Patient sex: F
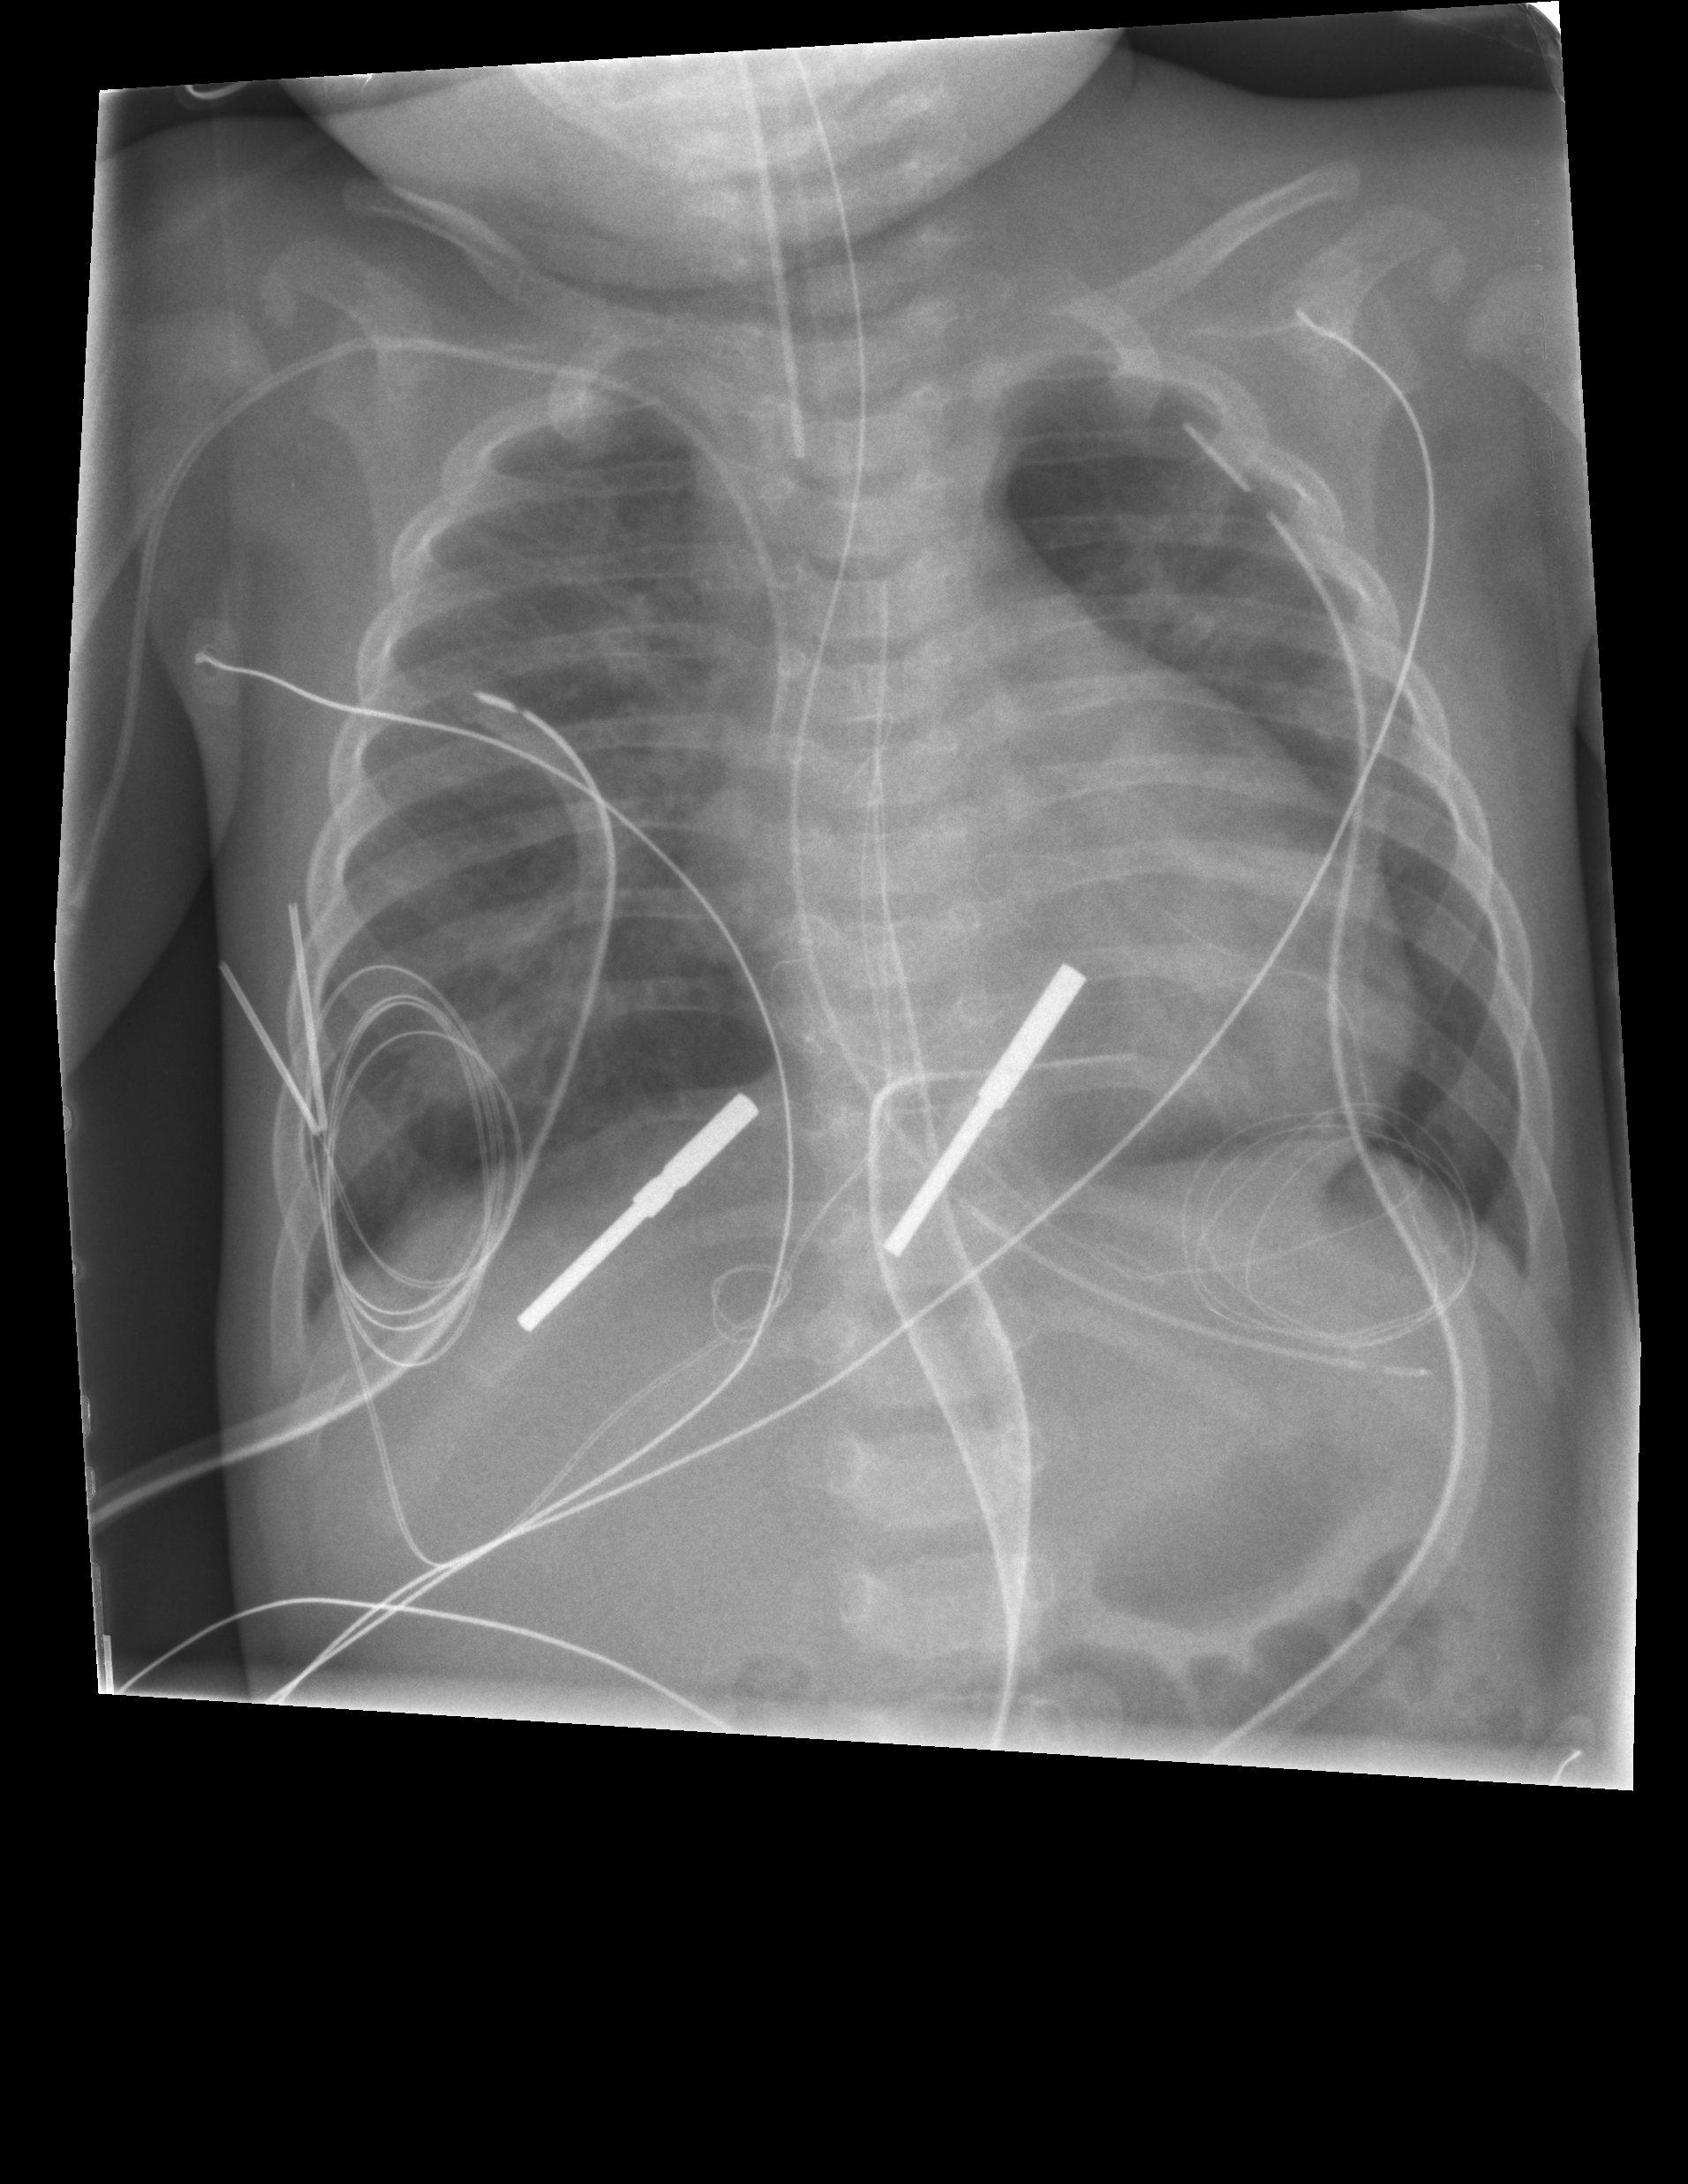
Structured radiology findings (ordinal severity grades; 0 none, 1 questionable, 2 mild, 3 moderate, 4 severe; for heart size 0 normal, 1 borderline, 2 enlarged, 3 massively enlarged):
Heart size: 2
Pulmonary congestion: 2
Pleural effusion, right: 0
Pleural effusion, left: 0
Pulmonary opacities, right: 2
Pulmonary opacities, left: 2
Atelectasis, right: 2
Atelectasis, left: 2